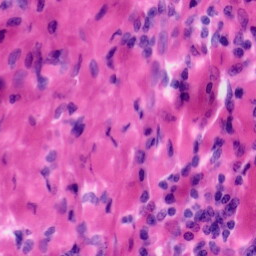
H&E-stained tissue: Tonsil